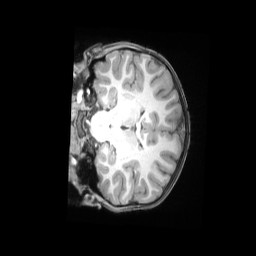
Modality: T1w
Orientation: coronal
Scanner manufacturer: siemens
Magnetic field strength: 3 T
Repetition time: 2.53 s
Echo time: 0.00169 s